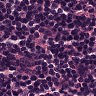
Metastatic tissue present: no